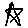
Label: star